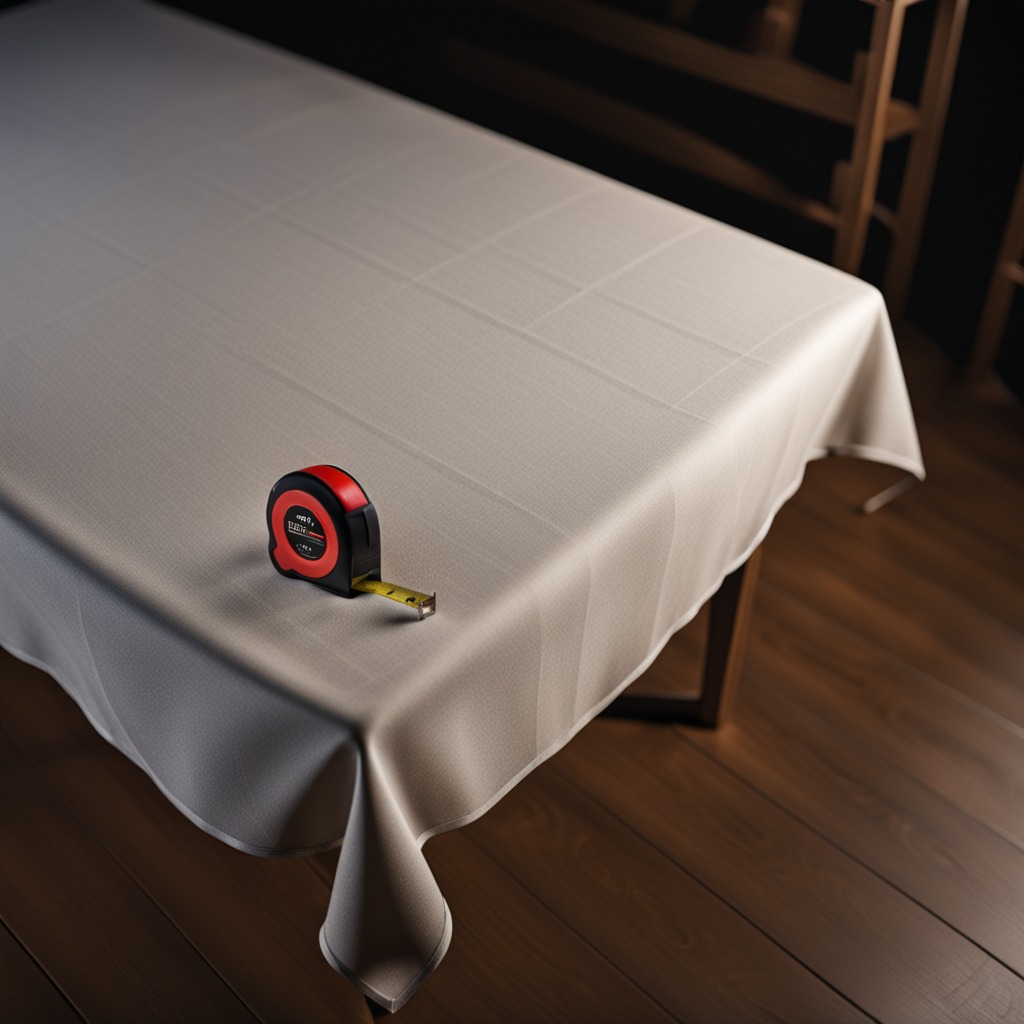
A measuring tape is lying on the wooden table.